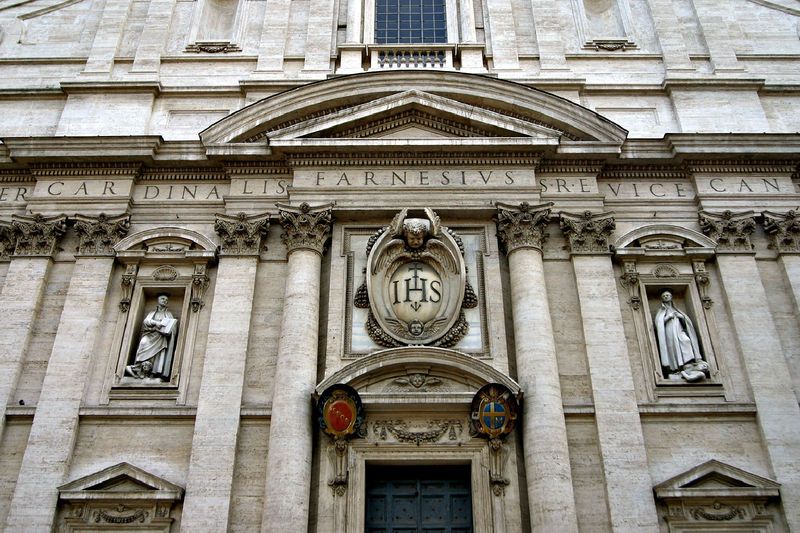
Titel: Fassade von Il Gesù in Rom
Künstler: Giacomo della Porta
Standort: Rom, Il Gesù (EU - I - Latium)
Schlagwörter: dreieck, fenster, säulen, tür, gebäude, haus, ornament, architektur, barock, stein, kirche, front, skulptur, schrift, bogen, fassade, türen, giebel, figuren, kartusche, inschrift, eingang, kloster, dom, text, buchstaben, rom, girlanden, photo, portal, wappen, gesims, skulpturen, heilige, christentum, kolossalordnung, latein, segmentgiebel, konvent, ihs, cardinal